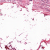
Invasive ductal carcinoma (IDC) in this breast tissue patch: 1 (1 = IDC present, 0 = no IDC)